Question: By default, block level elements have width of like 100% even without content, it occupies the space across it's parent element horizontally.
Inline elements on the other hand, adjust it's width depending on it's content. If the the content is long, then the element becomes wider, if the content is short the width shrinks.

Here's a <URL>.
What I want to achieve here is to make the block-level element to have a width that will adjust depending on it's content like inline element. How will I do that?
Note:
- -
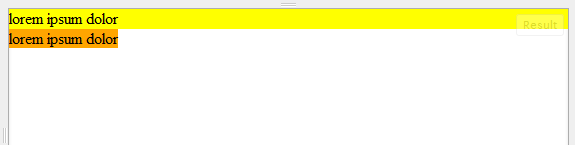
Answer: I remembered that the width of the table is exactly what I'm trying to mimic. It adjust depending on the length of the content. I found a default stylesheet for HTML 4, the table's display property is set to "table" so I tried it to div and it works:
'''
div{ display:table; background:yellow; }
<div>lorem ipsum dolor</div>
'''
<URL>